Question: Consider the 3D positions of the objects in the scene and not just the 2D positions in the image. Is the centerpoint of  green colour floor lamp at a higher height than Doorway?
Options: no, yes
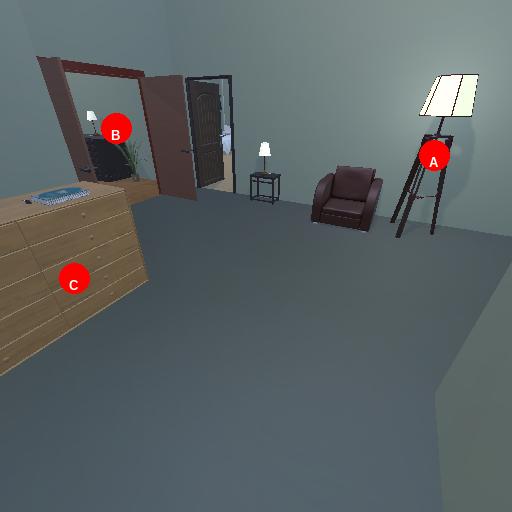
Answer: no